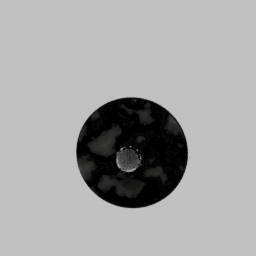
Label: decoration